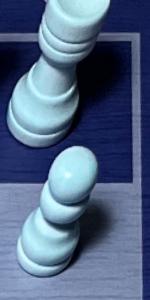
Label: Pawn_White